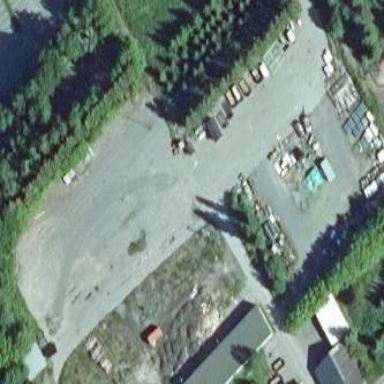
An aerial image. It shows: Parking area.